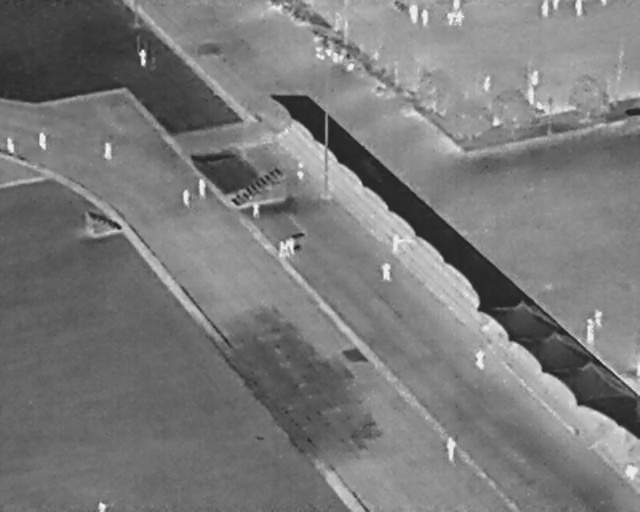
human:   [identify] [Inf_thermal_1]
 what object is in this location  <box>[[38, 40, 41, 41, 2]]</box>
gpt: <ref>1 small person at the center</ref>

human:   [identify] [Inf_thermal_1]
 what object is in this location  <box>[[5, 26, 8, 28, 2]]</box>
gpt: <ref>1 small person at the top left</ref>

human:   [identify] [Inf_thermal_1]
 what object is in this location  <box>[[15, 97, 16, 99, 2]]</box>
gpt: <ref>1 small person at the bottom left</ref>

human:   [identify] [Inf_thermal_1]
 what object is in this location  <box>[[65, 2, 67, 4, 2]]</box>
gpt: <ref>1 small person at the top</ref>

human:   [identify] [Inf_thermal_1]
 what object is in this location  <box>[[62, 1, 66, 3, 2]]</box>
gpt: <ref>1 medium person at the top</ref>